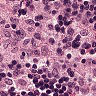
Metastatic tissue present: no